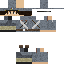
A male human skin with medium skin, wearing brown long hair dressed in a blue armor chest and brown pants, featuring a closed mouth.